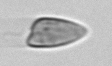
Label: Prorocentrum_dentatum